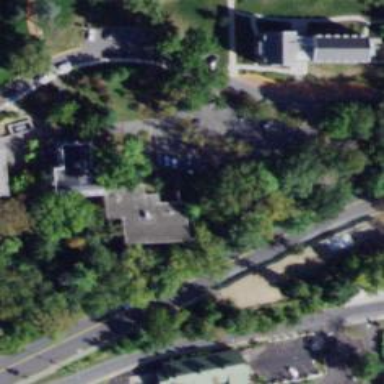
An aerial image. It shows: College building.